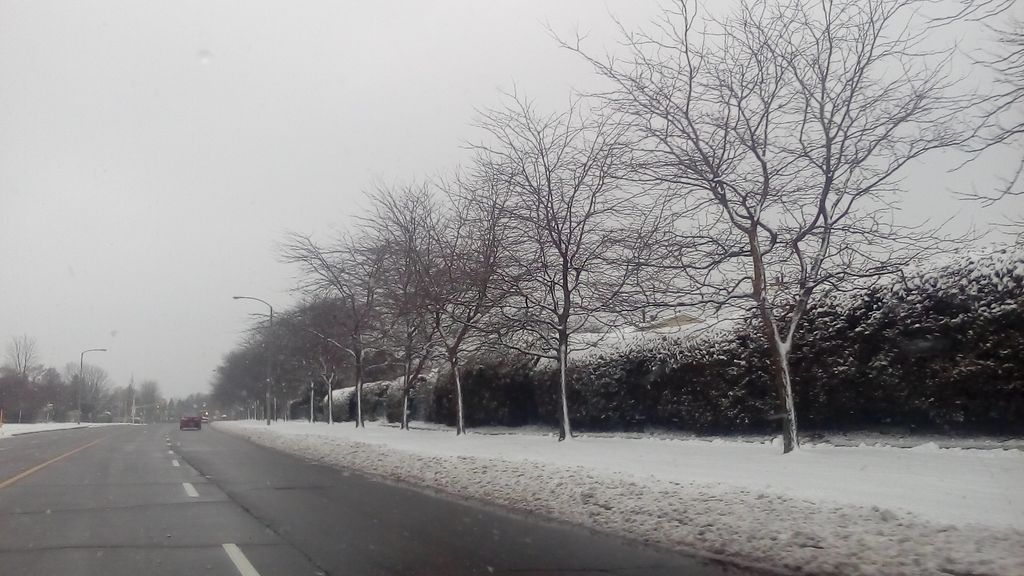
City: ottawa-gatineau